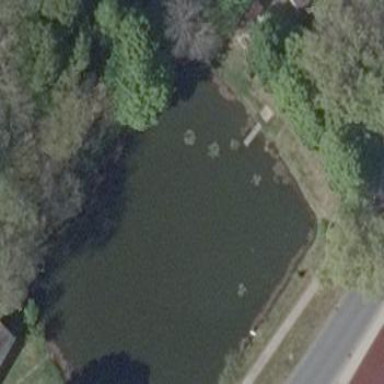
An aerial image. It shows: Pond surrounded by natural water.